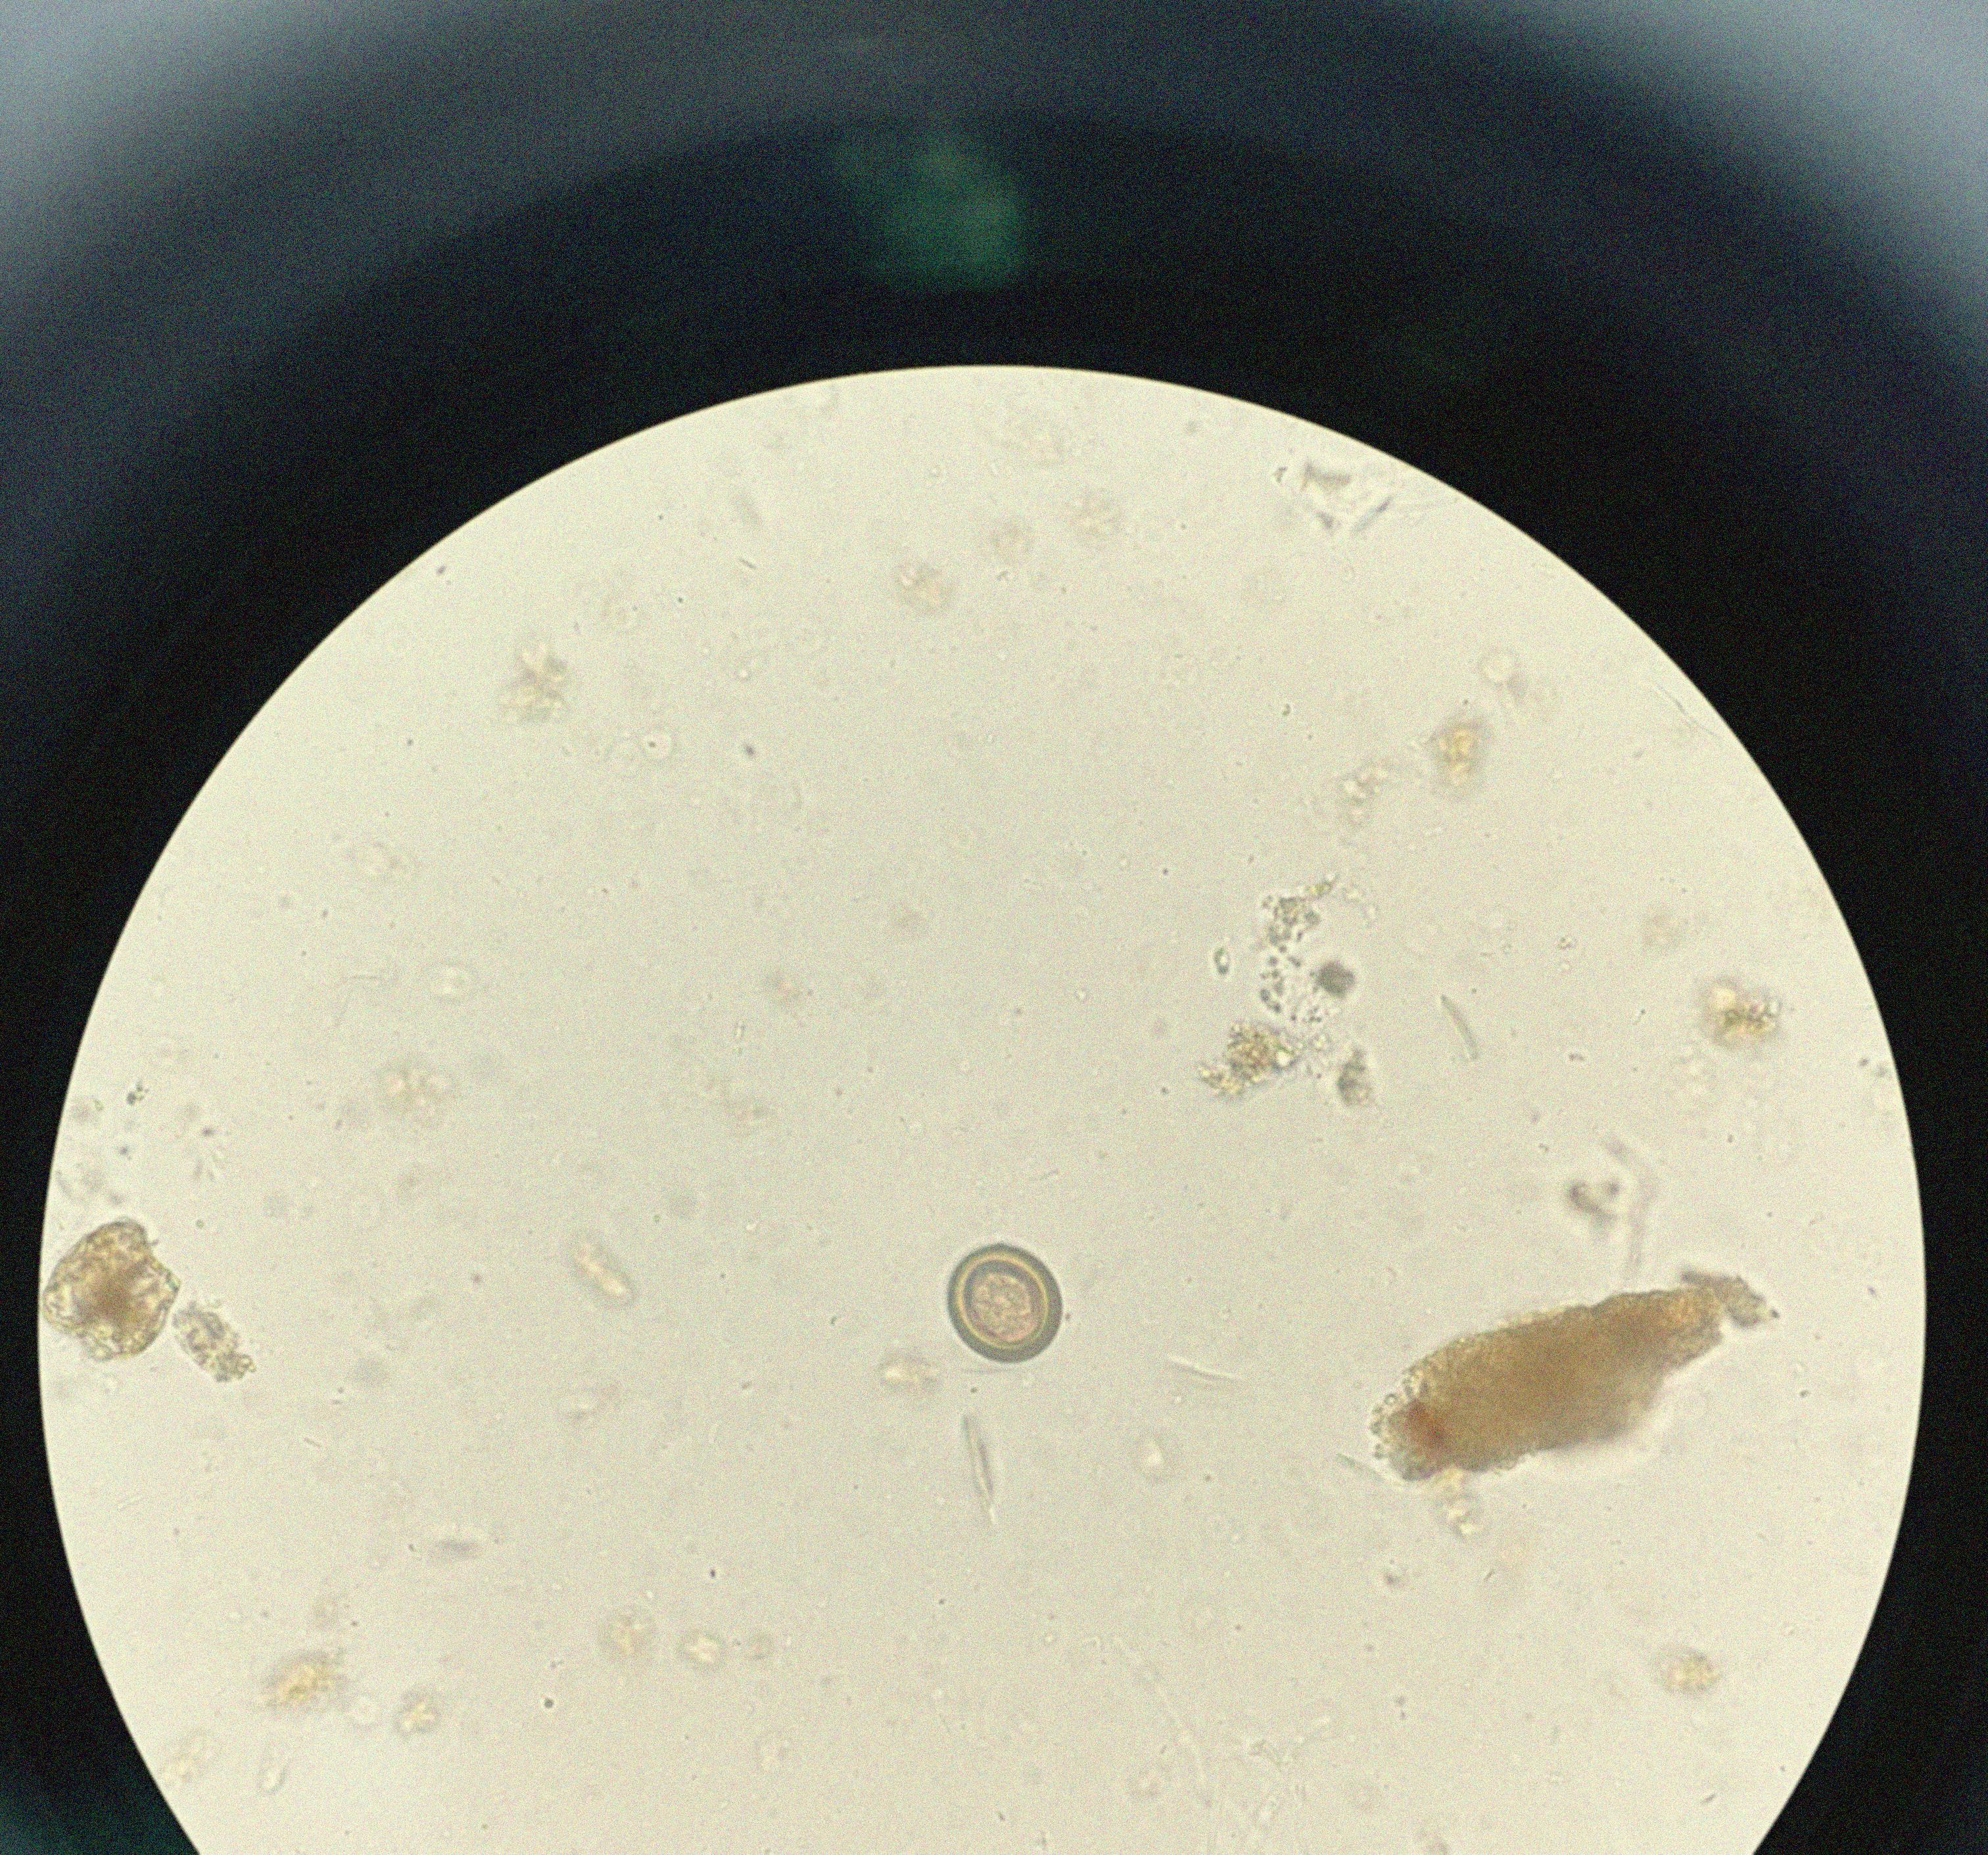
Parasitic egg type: Taenia spp. egg